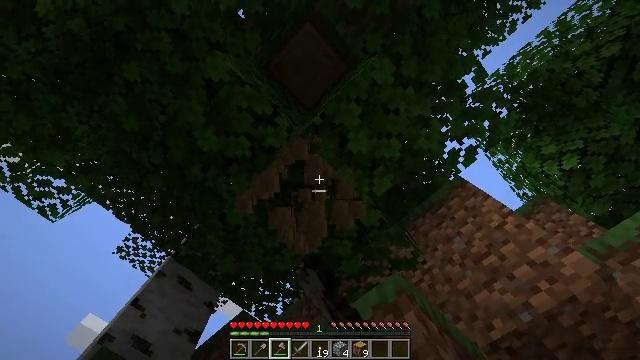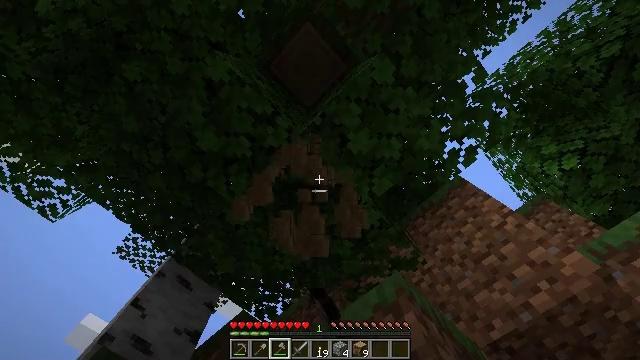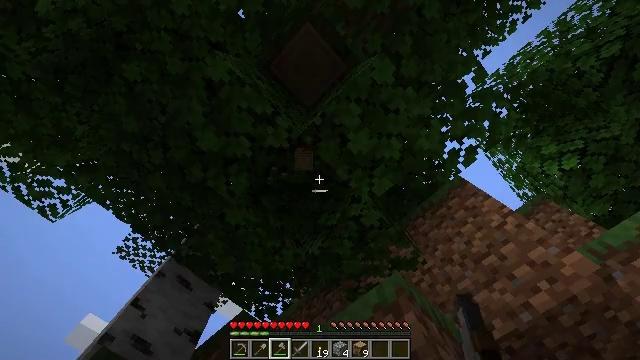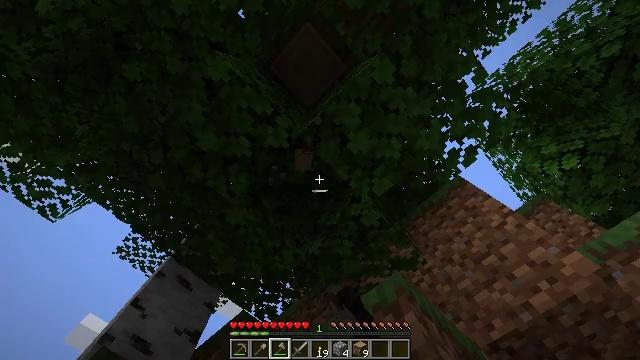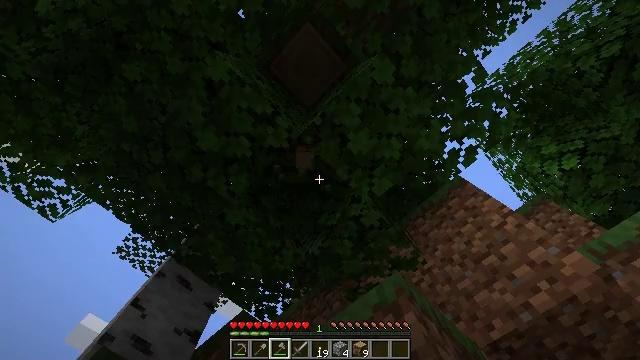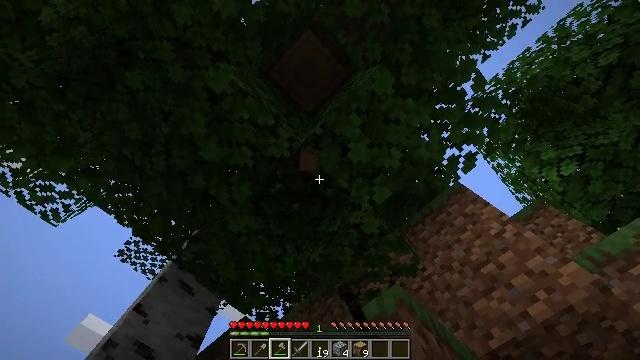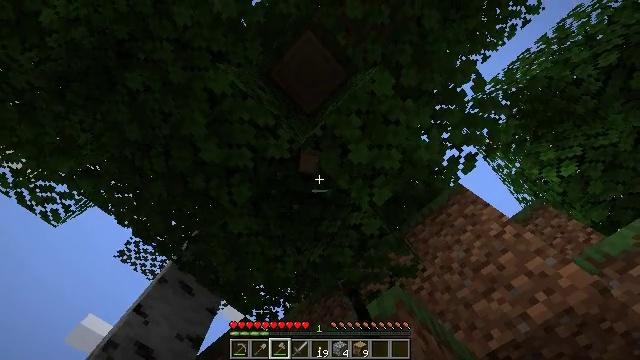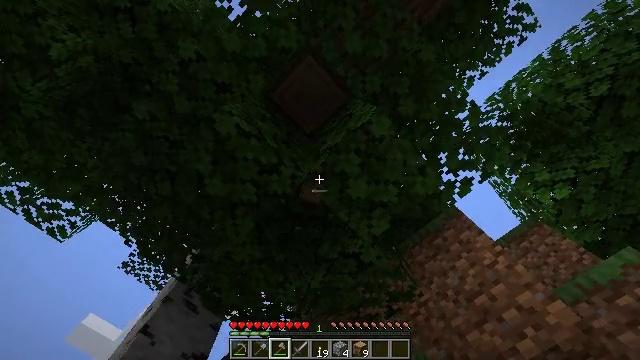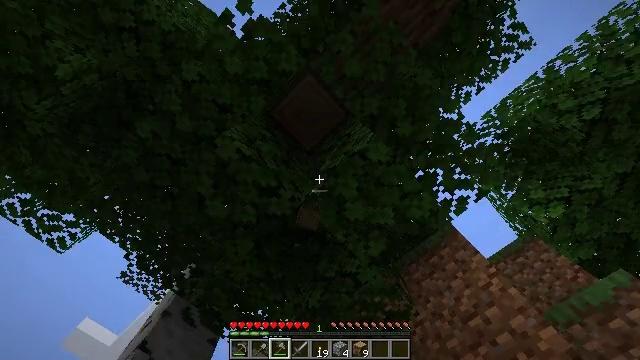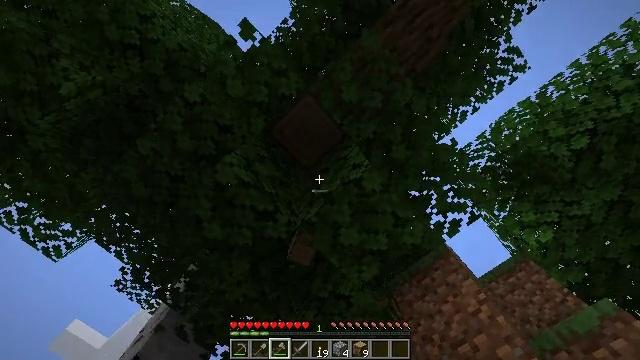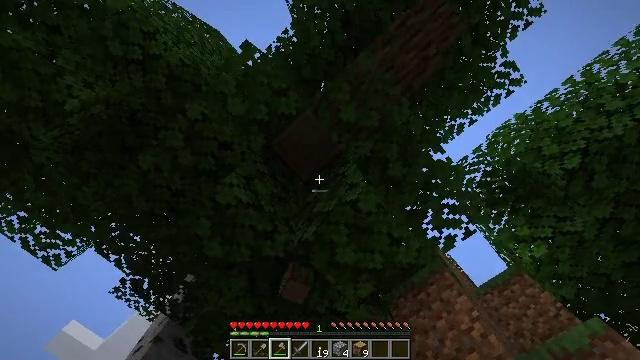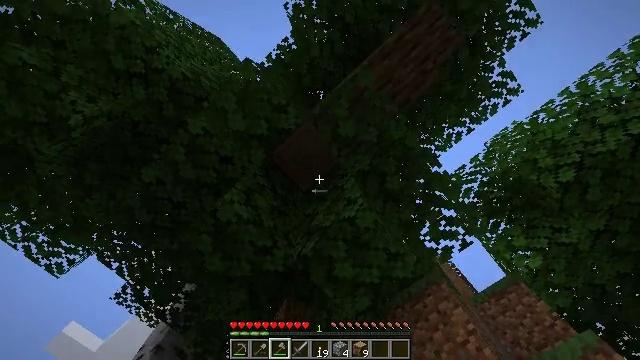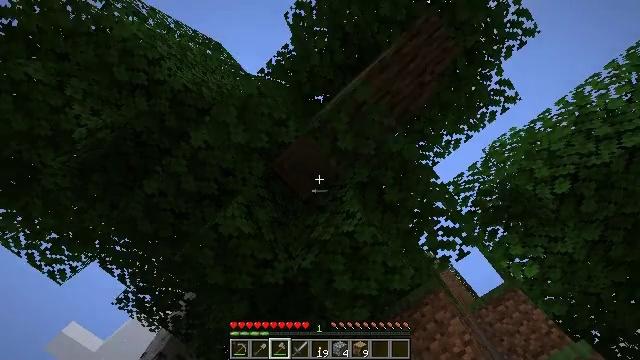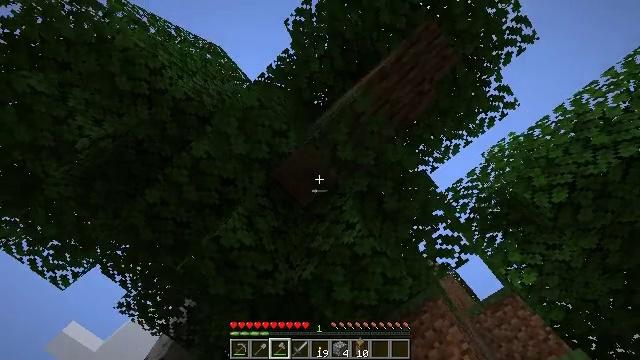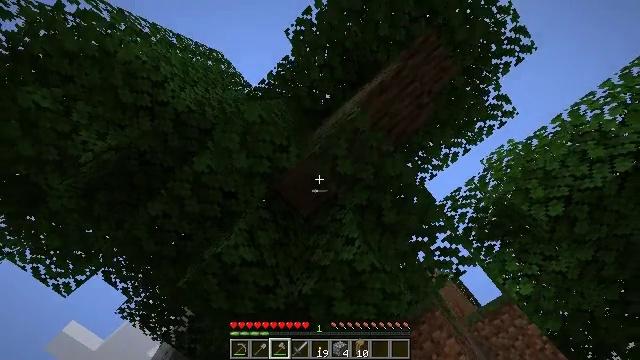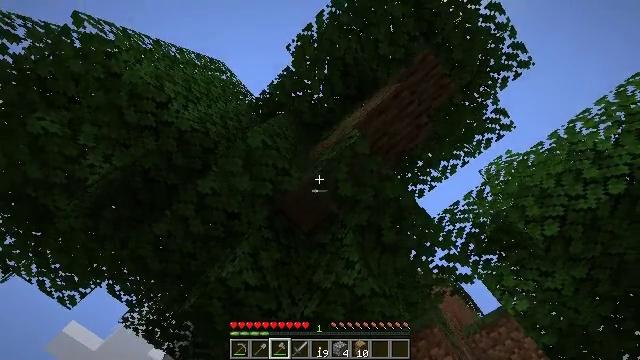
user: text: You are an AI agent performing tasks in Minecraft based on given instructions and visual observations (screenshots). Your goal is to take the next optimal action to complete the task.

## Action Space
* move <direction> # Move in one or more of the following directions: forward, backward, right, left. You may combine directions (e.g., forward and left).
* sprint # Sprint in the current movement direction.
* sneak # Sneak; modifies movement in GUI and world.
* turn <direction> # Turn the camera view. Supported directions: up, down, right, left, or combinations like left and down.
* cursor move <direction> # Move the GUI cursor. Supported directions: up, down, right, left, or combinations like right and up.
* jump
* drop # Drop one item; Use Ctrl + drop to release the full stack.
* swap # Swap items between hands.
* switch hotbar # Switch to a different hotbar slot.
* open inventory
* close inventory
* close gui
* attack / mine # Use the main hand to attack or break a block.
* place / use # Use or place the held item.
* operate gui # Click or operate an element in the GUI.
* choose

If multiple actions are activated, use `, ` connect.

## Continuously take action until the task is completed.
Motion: motion action
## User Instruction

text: Gather oak leaves by attacking.
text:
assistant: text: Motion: attack / mine
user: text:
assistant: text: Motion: attack / mine
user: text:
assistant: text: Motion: attack / mine
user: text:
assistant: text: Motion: attack / mine
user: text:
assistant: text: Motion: move back, attack / mine
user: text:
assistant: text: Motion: move back
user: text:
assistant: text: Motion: move back
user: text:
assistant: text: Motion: move back, turn up
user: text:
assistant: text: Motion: move back, turn right and up
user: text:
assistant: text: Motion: move back
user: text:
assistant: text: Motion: move back
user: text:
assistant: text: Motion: move back
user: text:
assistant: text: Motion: move back
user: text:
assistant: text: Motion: move back
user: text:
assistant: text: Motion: move back
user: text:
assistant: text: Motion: move back, turn right
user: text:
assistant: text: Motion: move back, turn right
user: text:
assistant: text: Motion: move back, turn right
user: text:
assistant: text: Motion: turn right
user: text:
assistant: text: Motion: turn right
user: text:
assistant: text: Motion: turn right
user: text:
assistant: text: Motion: no_op
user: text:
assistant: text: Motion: no_op
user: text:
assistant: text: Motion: no_op
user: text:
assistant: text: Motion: turn down
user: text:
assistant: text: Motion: turn down
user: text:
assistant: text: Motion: no_op
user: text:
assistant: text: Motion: move left, turn down
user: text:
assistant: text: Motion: move left, turn down
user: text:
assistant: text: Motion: move left, turn left and down